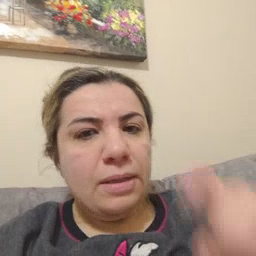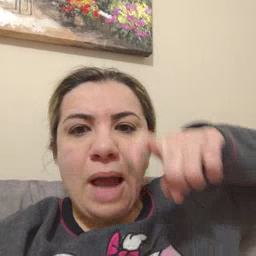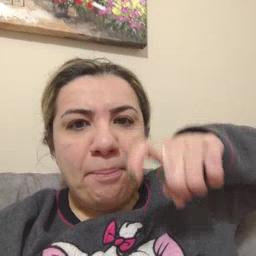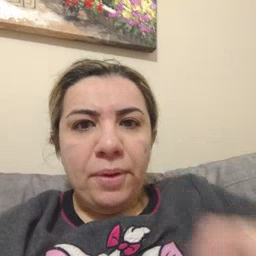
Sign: time